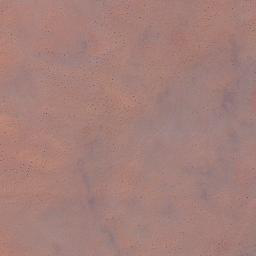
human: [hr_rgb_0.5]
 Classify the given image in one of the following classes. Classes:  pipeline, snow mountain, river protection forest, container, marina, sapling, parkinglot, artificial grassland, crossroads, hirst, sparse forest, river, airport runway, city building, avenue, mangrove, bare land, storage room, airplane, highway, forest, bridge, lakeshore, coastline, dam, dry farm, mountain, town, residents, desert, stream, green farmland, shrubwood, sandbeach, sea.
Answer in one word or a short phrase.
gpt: desert